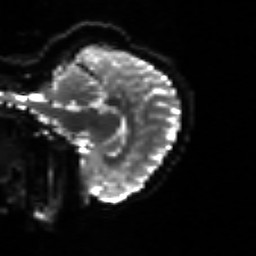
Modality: sbref
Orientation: sagittal
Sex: female
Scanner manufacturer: siemens
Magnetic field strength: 3 T
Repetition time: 5 s
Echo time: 0.071 s